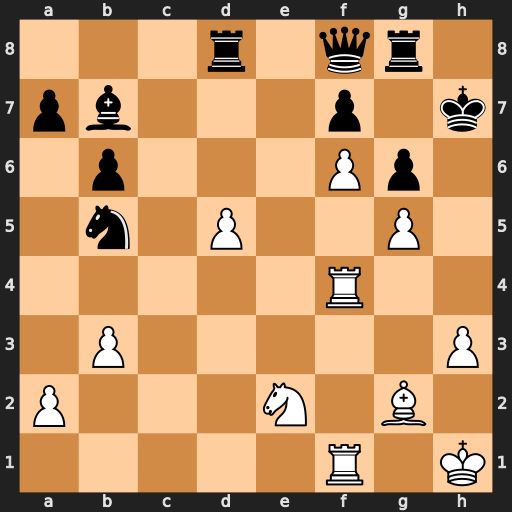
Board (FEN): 3r1qr1/pb3p1k/1p3Pp1/1n1P2P1/5R2/1P5P/P3N1B1/5R1K
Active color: w
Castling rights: -
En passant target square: -
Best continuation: Rh4+ Qh6 Rxh6#